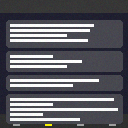
Screen state: on